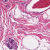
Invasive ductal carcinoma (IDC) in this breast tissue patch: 0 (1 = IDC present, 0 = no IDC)